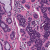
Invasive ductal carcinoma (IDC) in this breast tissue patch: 0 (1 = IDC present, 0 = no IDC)